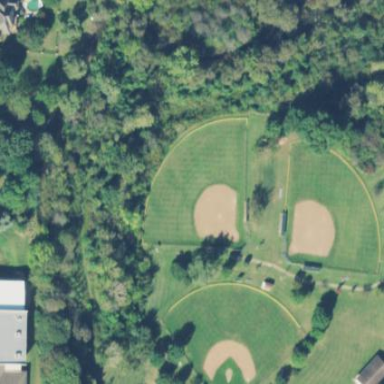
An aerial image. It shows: Baseball pitch for leisure and sports activities.